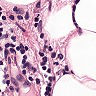
Metastatic tissue present: no